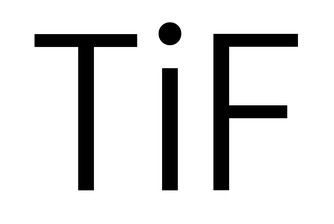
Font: Poppins-Light